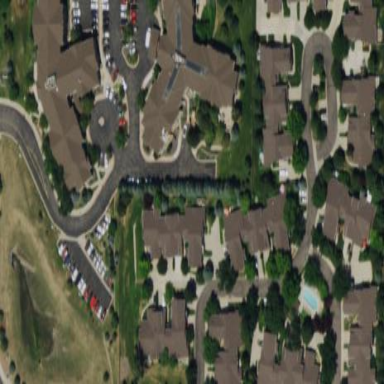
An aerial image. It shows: Nursing home building.